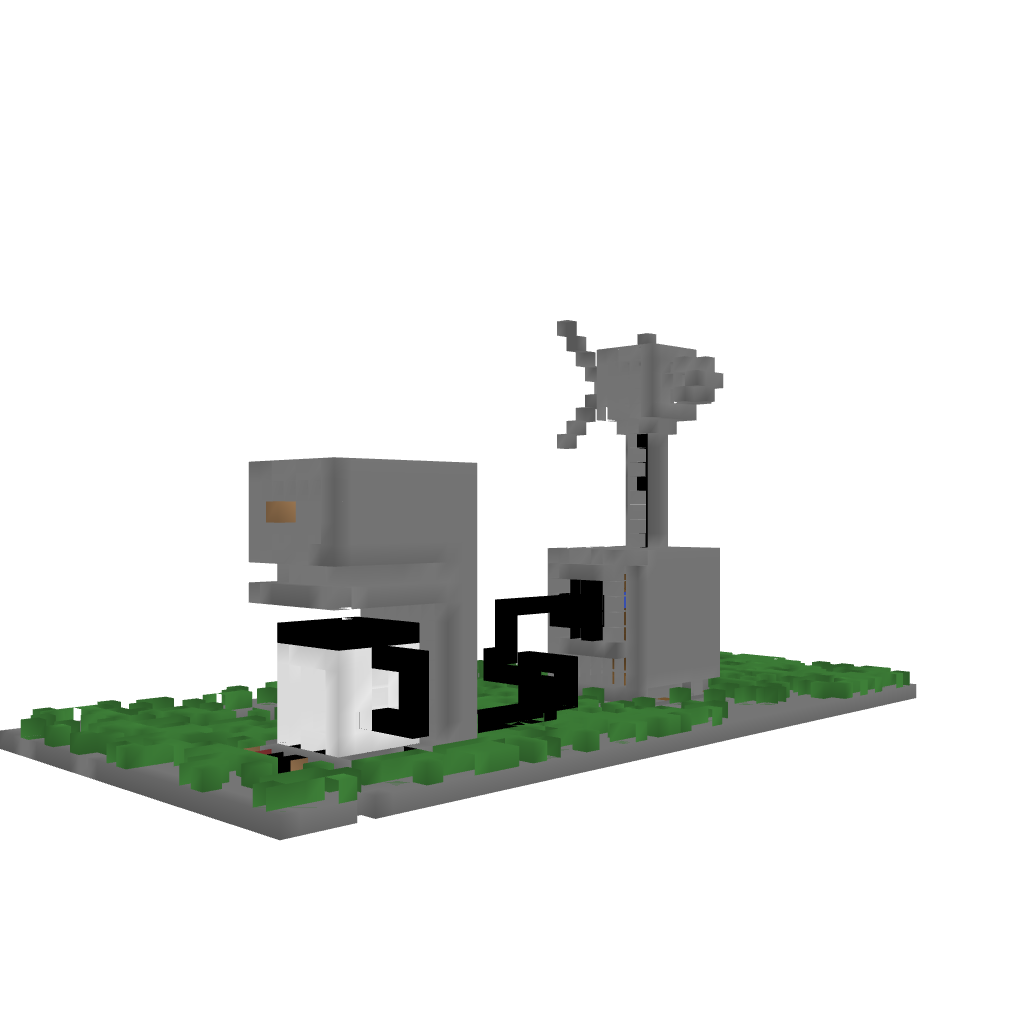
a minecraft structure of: PHILIPS coffeemaker. good quality